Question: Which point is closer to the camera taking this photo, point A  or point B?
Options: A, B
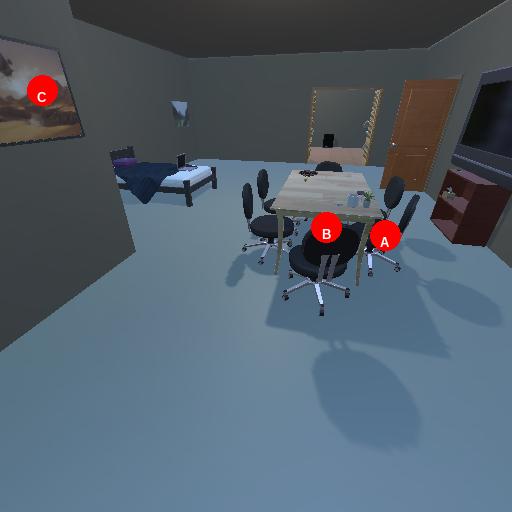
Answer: A